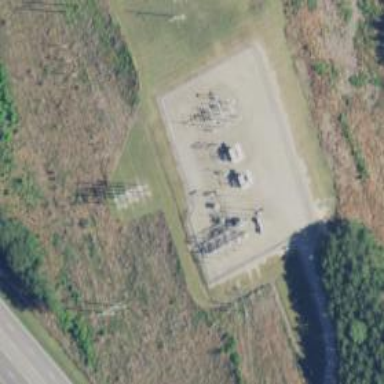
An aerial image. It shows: H-frame power tower design.